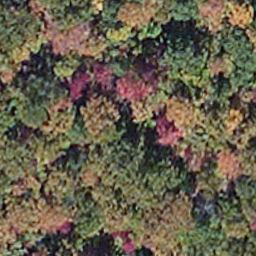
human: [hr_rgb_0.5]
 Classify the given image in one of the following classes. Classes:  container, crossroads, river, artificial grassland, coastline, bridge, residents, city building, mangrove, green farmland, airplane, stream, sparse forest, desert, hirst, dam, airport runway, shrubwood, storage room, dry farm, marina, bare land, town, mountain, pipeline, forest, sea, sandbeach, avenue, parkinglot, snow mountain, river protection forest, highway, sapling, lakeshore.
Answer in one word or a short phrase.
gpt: mangrove